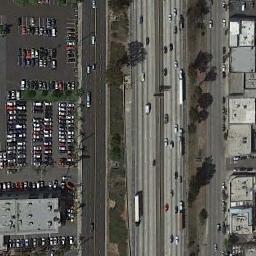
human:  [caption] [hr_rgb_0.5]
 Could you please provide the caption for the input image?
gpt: There are many buildings and roads and green plants on both sides of the freeway, There are many cars on the freeway, And many cars are parked on the open space beside the freeway .

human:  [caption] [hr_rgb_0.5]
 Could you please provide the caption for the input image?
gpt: The freeway is next to the parking lot with some cars .

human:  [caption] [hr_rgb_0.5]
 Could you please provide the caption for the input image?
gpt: The left side of the highway is sandy .

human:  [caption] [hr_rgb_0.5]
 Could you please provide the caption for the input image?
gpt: Three straight freeways are a parking lot and a building on one side and on the other side is a residential area .

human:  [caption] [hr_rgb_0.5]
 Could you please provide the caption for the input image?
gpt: There are parking lots and some buildings near the freeway .